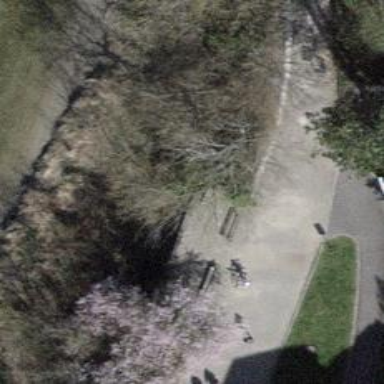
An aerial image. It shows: Bench.